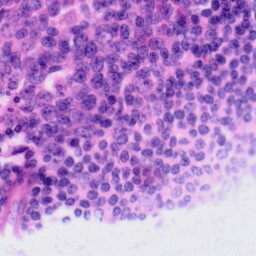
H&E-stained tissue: Tonsil